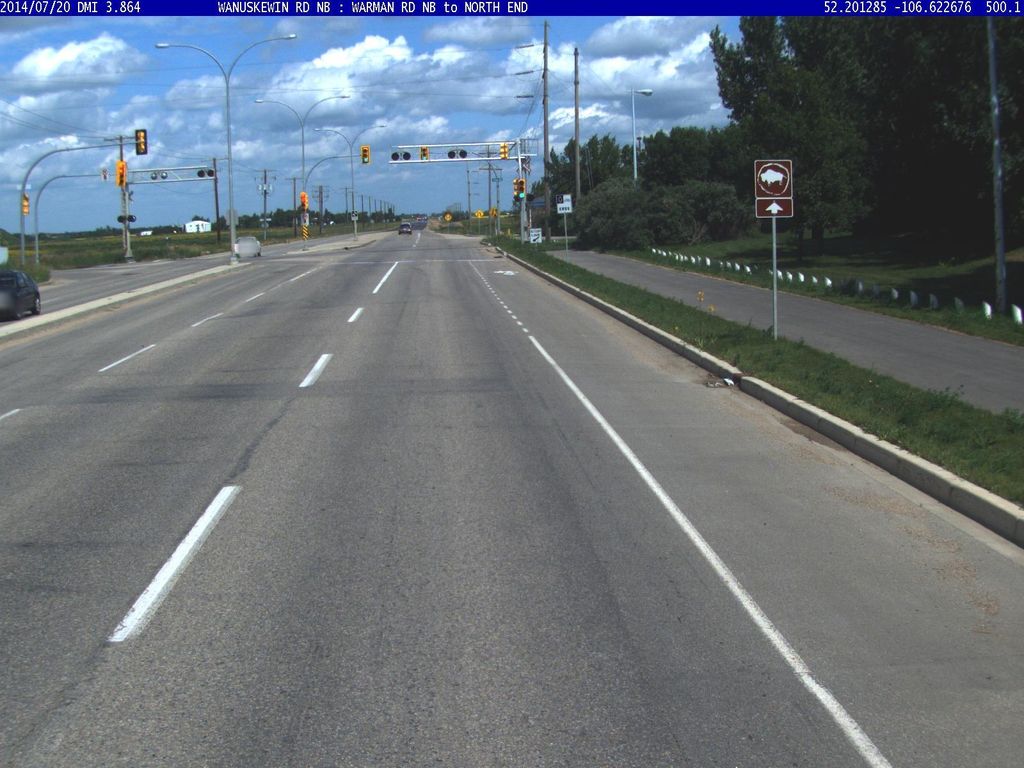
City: saskatoon